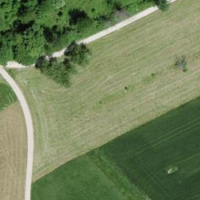
EUNIS habitat code: 25
Species observed at this site:
Populus tremula